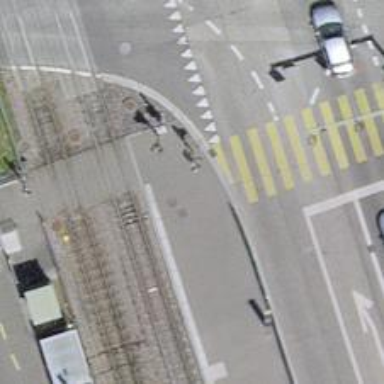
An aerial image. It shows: Footway along the road.